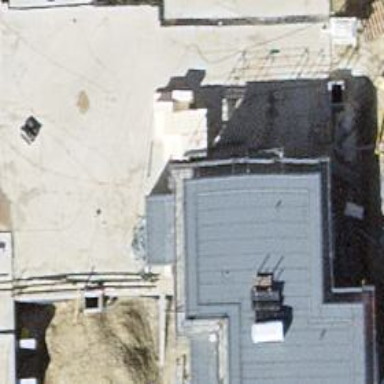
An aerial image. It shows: Silver-colored house with flat roof.